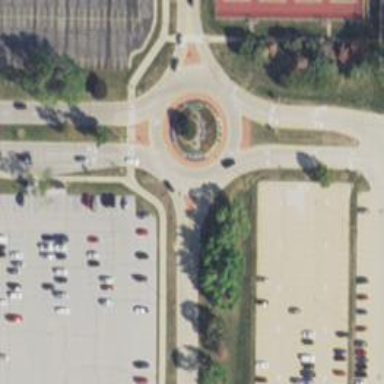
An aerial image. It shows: Roundabout on residential road.